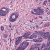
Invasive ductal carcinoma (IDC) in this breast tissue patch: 1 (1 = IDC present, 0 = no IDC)